Question: I've set up two list views in the main page of this application. But the binding using the 'grade' and 'subject' properties from the VM, isn't working as expected to display the list of data.
The MVVM light library is being used to aid in following the MVVM pattern in the application, so if the binding needs to be set up differently using that library.
I tried debugging this by checking the following but to no avail:
- -
Does anyone know why the list data isn't being populated in the ListView during run time?
The model is set up as follows, containing two lists that I need to tie to the list views in the View:
'''
namespace LC_Points.ViewModel
{
/// <summary>
/// This class contains properties that the main View can data bind to.
/// <para>
/// Use the <strong>mvvminpc</strong> snippet to add bindable properties to this ViewModel.
/// </para>
/// <para>
/// You can also use Blend to data bind with the tool's support.
/// </para>
/// <para>
/// See http://www.galasoft.ch/mvvm
/// </para>
/// </summary>
public class MainViewModel : ViewModelBase
{
/// <summary>
/// Initializes a new instance of the MainViewModel class.
/// </summary>
public MainViewModel()
{
//call methods to initilise list data
GetGradeTypes();
GetSubjectTypes();
}
private List<Grade> grades { get; set; }
private List<Grade> subjects { get; set; }
public void GetGradeTypes()
{
List<Grade> gradeList = new List<Grade>();
// Adding Grades to List
gradeList.Add(new Grade { grade = "A1" });
gradeList.Add(new Grade { grade = "A2" });
gradeList.Add(new Grade { grade = "B1" });
gradeList.Add(new Grade { grade = "B2" });
gradeList.Add(new Grade { grade = "B3" });
gradeList.Add(new Grade { grade = "C1" });
gradeList.Add(new Grade { grade = "C2" });
gradeList.Add(new Grade { grade = "C3" });
gradeList.Add(new Grade { grade = "D1" });
gradeList.Add(new Grade { grade = "D2" });
gradeList.Add(new Grade { grade = "D3" });
gradeList.Add(new Grade { grade = "E,F,NG" });
grades = gradeList;
}
public void GetSubjectTypes()
{
List<Grade> subjectList = new List<Grade>();
// Adding Subjects to List
subjectList.Add(new Grade { subject = "Accounting" });
subjectList.Add(new Grade { subject = "Agricultural Economics" });
subjectList.Add(new Grade { subject = "Agricultural Science" });
subjectList.Add(new Grade { subject = "Ancient Greek" });
subjectList.Add(new Grade { subject = "Applied Math" });
subjectList.Add(new Grade { subject = "Biology" });
subjectList.Add(new Grade { subject = "Business" });
subjectList.Add(new Grade { subject = "Business Group" });
subjectList.Add(new Grade { subject = "Chemistry" });
subjectList.Add(new Grade { subject = "Classical Studies" });
subjectList.Add(new Grade { subject = "Engineering" });
subjectList.Add(new Grade { subject = "English" });
subjects = subjectList;
}
}
}
'''
The static resource Locator is defined as follows in App.xaml:
'''
<Application.Resources>
<vm:ViewModelLocator xmlns:vm="using:LC_Points.ViewModel" x:Key="Locator" />
</Application.Resources>
'''
This is the View with the two list views:
'''
<Page x:Class="LC_Points.MainPage"
xmlns="http://schemas.microsoft.com/winfx/2006/xaml/presentation"
xmlns:x="http://schemas.microsoft.com/winfx/2006/xaml"
xmlns:d="http://schemas.microsoft.com/expression/blend/2008"
xmlns:local="using:LC_Points"
xmlns:mc="http://schemas.openxmlformats.org/markup-compatibility/2006"
Background="{ThemeResource ApplicationPageBackgroundThemeBrush}"
DataContext="{Binding Source={StaticResource Locator},
Path=MainViewModel}"
mc:Ignorable="d">
<Grid>
<Grid.RowDefinitions>
<RowDefinition Height="90*" />
<RowDefinition Height="10*" />
</Grid.RowDefinitions>
<Grid.ColumnDefinitions>
<ColumnDefinition />
<ColumnDefinition />
<ColumnDefinition />
</Grid.ColumnDefinitions>
<ListView x:Name="subjectOneLbx"
Grid.ColumnSpan="2"
Width="211"
Height="48"
Margin="10,159,0,368.833"
HorizontalAlignment="Left"
ItemsSource="{Binding subjects}" />
<ListView x:Name="gradeOneLbx"
Grid.Column="1"
Grid.ColumnSpan="2"
Width="49"
Height="48"
Margin="132.667,159,0,368.833"
HorizontalAlignment="Left"
ItemsSource="{Binding grades}" />
</Grid>
</Page>
'''
And this is the data Model for the App:
'''
namespace LC_Points.Model
{
public class Grade : INotifyPropertyChanged
{
// The name of the subject.
public string subject { get; set; }
// The type of Grade, eg, A, B2 etc..
public string grade { get; set; }
// The points paired with each grade type.
public int points { get; set; }
private int _count;
public int Count
{
get
{
return _count;
}
set
{
_count = value;
RaisePropertyChanged("Count");
}
}
public event PropertyChangedEventHandler PropertyChanged;
private void RaisePropertyChanged(string propertyName)
{
if (this.PropertyChanged != null)
{
this.PropertyChanged(this, new PropertyChangedEventArgs(propertyName));
}
}
}
}
'''
The project source tree is structured as follows:

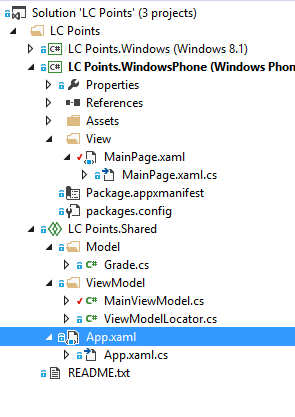
Answer: I haven't used the mvvm-light class before and so I can't comment on that. However, consider these alterations to App.xaml.
---
Case 1: Change App.xaml to this and alter the namespace in MainViewModel:
'''
<Application
x:Class="LC_Points.App"
xmlns="http://schemas.microsoft.com/winfx/2006/xaml/presentation"
xmlns:x="http://schemas.microsoft.com/winfx/2006/xaml"
xmlns:local="using:LC_Points">
<Application.Resources>
<local:MainViewModel x:Key="Locator"/>
</Application.Resources>
</Application>
'''
MainViewModel.cs:
'''
namespace LC_Points
{
/// <summary>
/// ...
/// </summary>
public class MainViewModel
{
/// <summary>
/// ...
/// Initializes a new instance of the MainViewModel class.
/// </summary>
public MainViewModel()
'''
---
Case 2: Leave MainViewModel as is, and change App.xaml
'''
<Application
x:Class="LC_Points.App"
xmlns="http://schemas.microsoft.com/winfx/2006/xaml/presentation"
xmlns:x="http://schemas.microsoft.com/winfx/2006/xaml"
xmlns:local="using:LC_Points.ViewModel">
<Application.Resources>
<local:MainViewModel x:Key="Locator"/>
</Application.Resources>
</Application>
'''
---
With the orignal xaml that you have, the content will barely show and since you've not provided a datatemplate, you'll get LC_Points.Model.Grade for each entry in grades and subjects. So, I changed it to this (may not be what you want, just for illustration):
'''
<Page
x:Class="LC_Points.MainPage"
xmlns="http://schemas.microsoft.com/winfx/2006/xaml/presentation"
xmlns:x="http://schemas.microsoft.com/winfx/2006/xaml"
xmlns:local="using:LC_Points"
xmlns:d="http://schemas.microsoft.com/expression/blend/2008"
xmlns:mc="http://schemas.openxmlformats.org/markup-compatibility/2006"
mc:Ignorable="d"
Background="{ThemeResource ApplicationPageBackgroundThemeBrush}"
DataContext="{Binding Source={StaticResource Locator}}">
<Grid Background="{ThemeResource ApplicationPageBackgroundThemeBrush}">
<Grid.RowDefinitions>
<RowDefinition Height="90*" />
<RowDefinition Height="10*" />
</Grid.RowDefinitions>
<Grid.ColumnDefinitions>
<ColumnDefinition />
<ColumnDefinition />
<ColumnDefinition />
</Grid.ColumnDefinitions>
<ListView x:Name="subjectOneLbx" Grid.RowSpan="2" Margin="10" HorizontalAlignment="Left"
ItemsSource="{Binding subjects}" SelectionMode="None">
<ListView.ItemTemplate>
<DataTemplate>
<TextBlock Text="{Binding subject}" Margin="5"/>
</DataTemplate>
</ListView.ItemTemplate>
</ListView>
<ListView x:Name="gradeOneLbx" Grid.Column="1" Margin="10" HorizontalAlignment="Left"
ItemsSource="{Binding grades}" SelectionMode="None">
<ListView.ItemTemplate>
<DataTemplate>
<TextBlock Text="{Binding grade}" Margin="5"/>
</DataTemplate>
</ListView.ItemTemplate>
</ListView>
</Grid>
</Page>
'''
And I obtained the following result